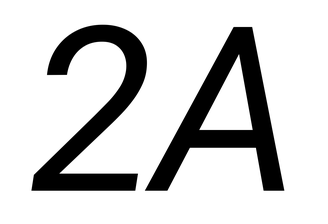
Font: Roboto-Italic_Italic